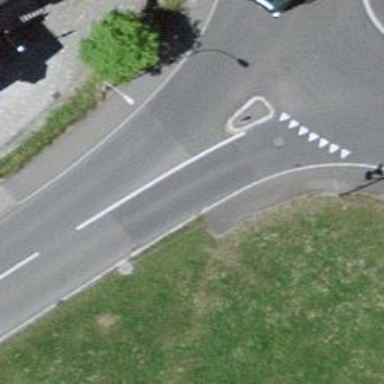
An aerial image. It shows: Unmarked crossing on the road.